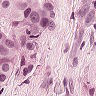
Metastatic tissue present: yes